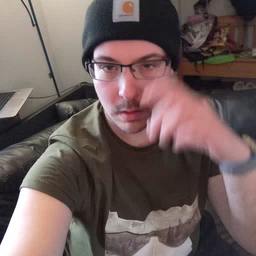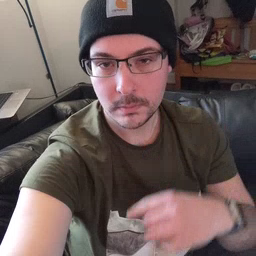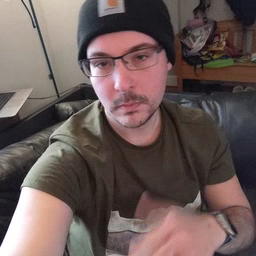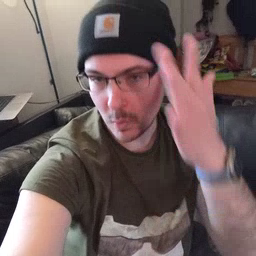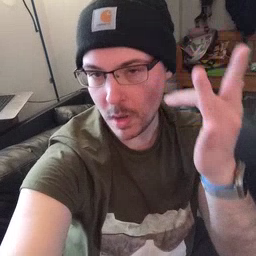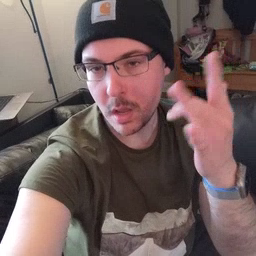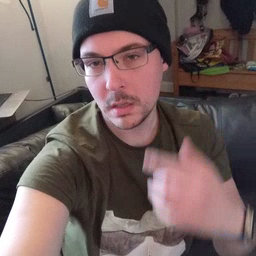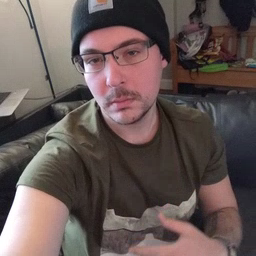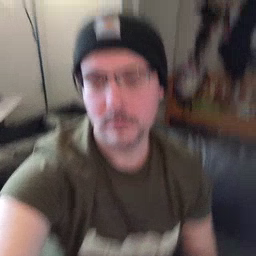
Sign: why